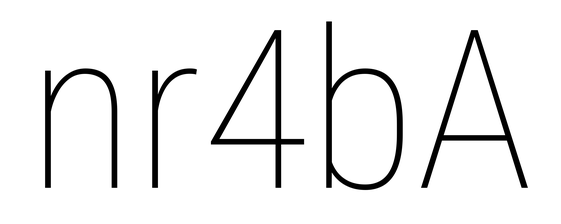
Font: Roboto_Condensed_Thin